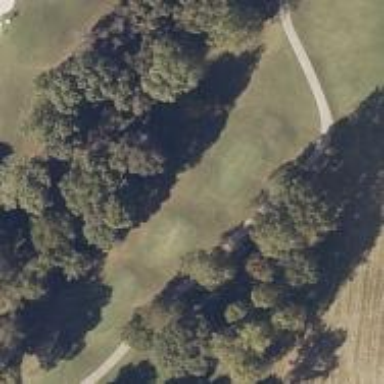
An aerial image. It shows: Grass area designated as golf tee.